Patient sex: M
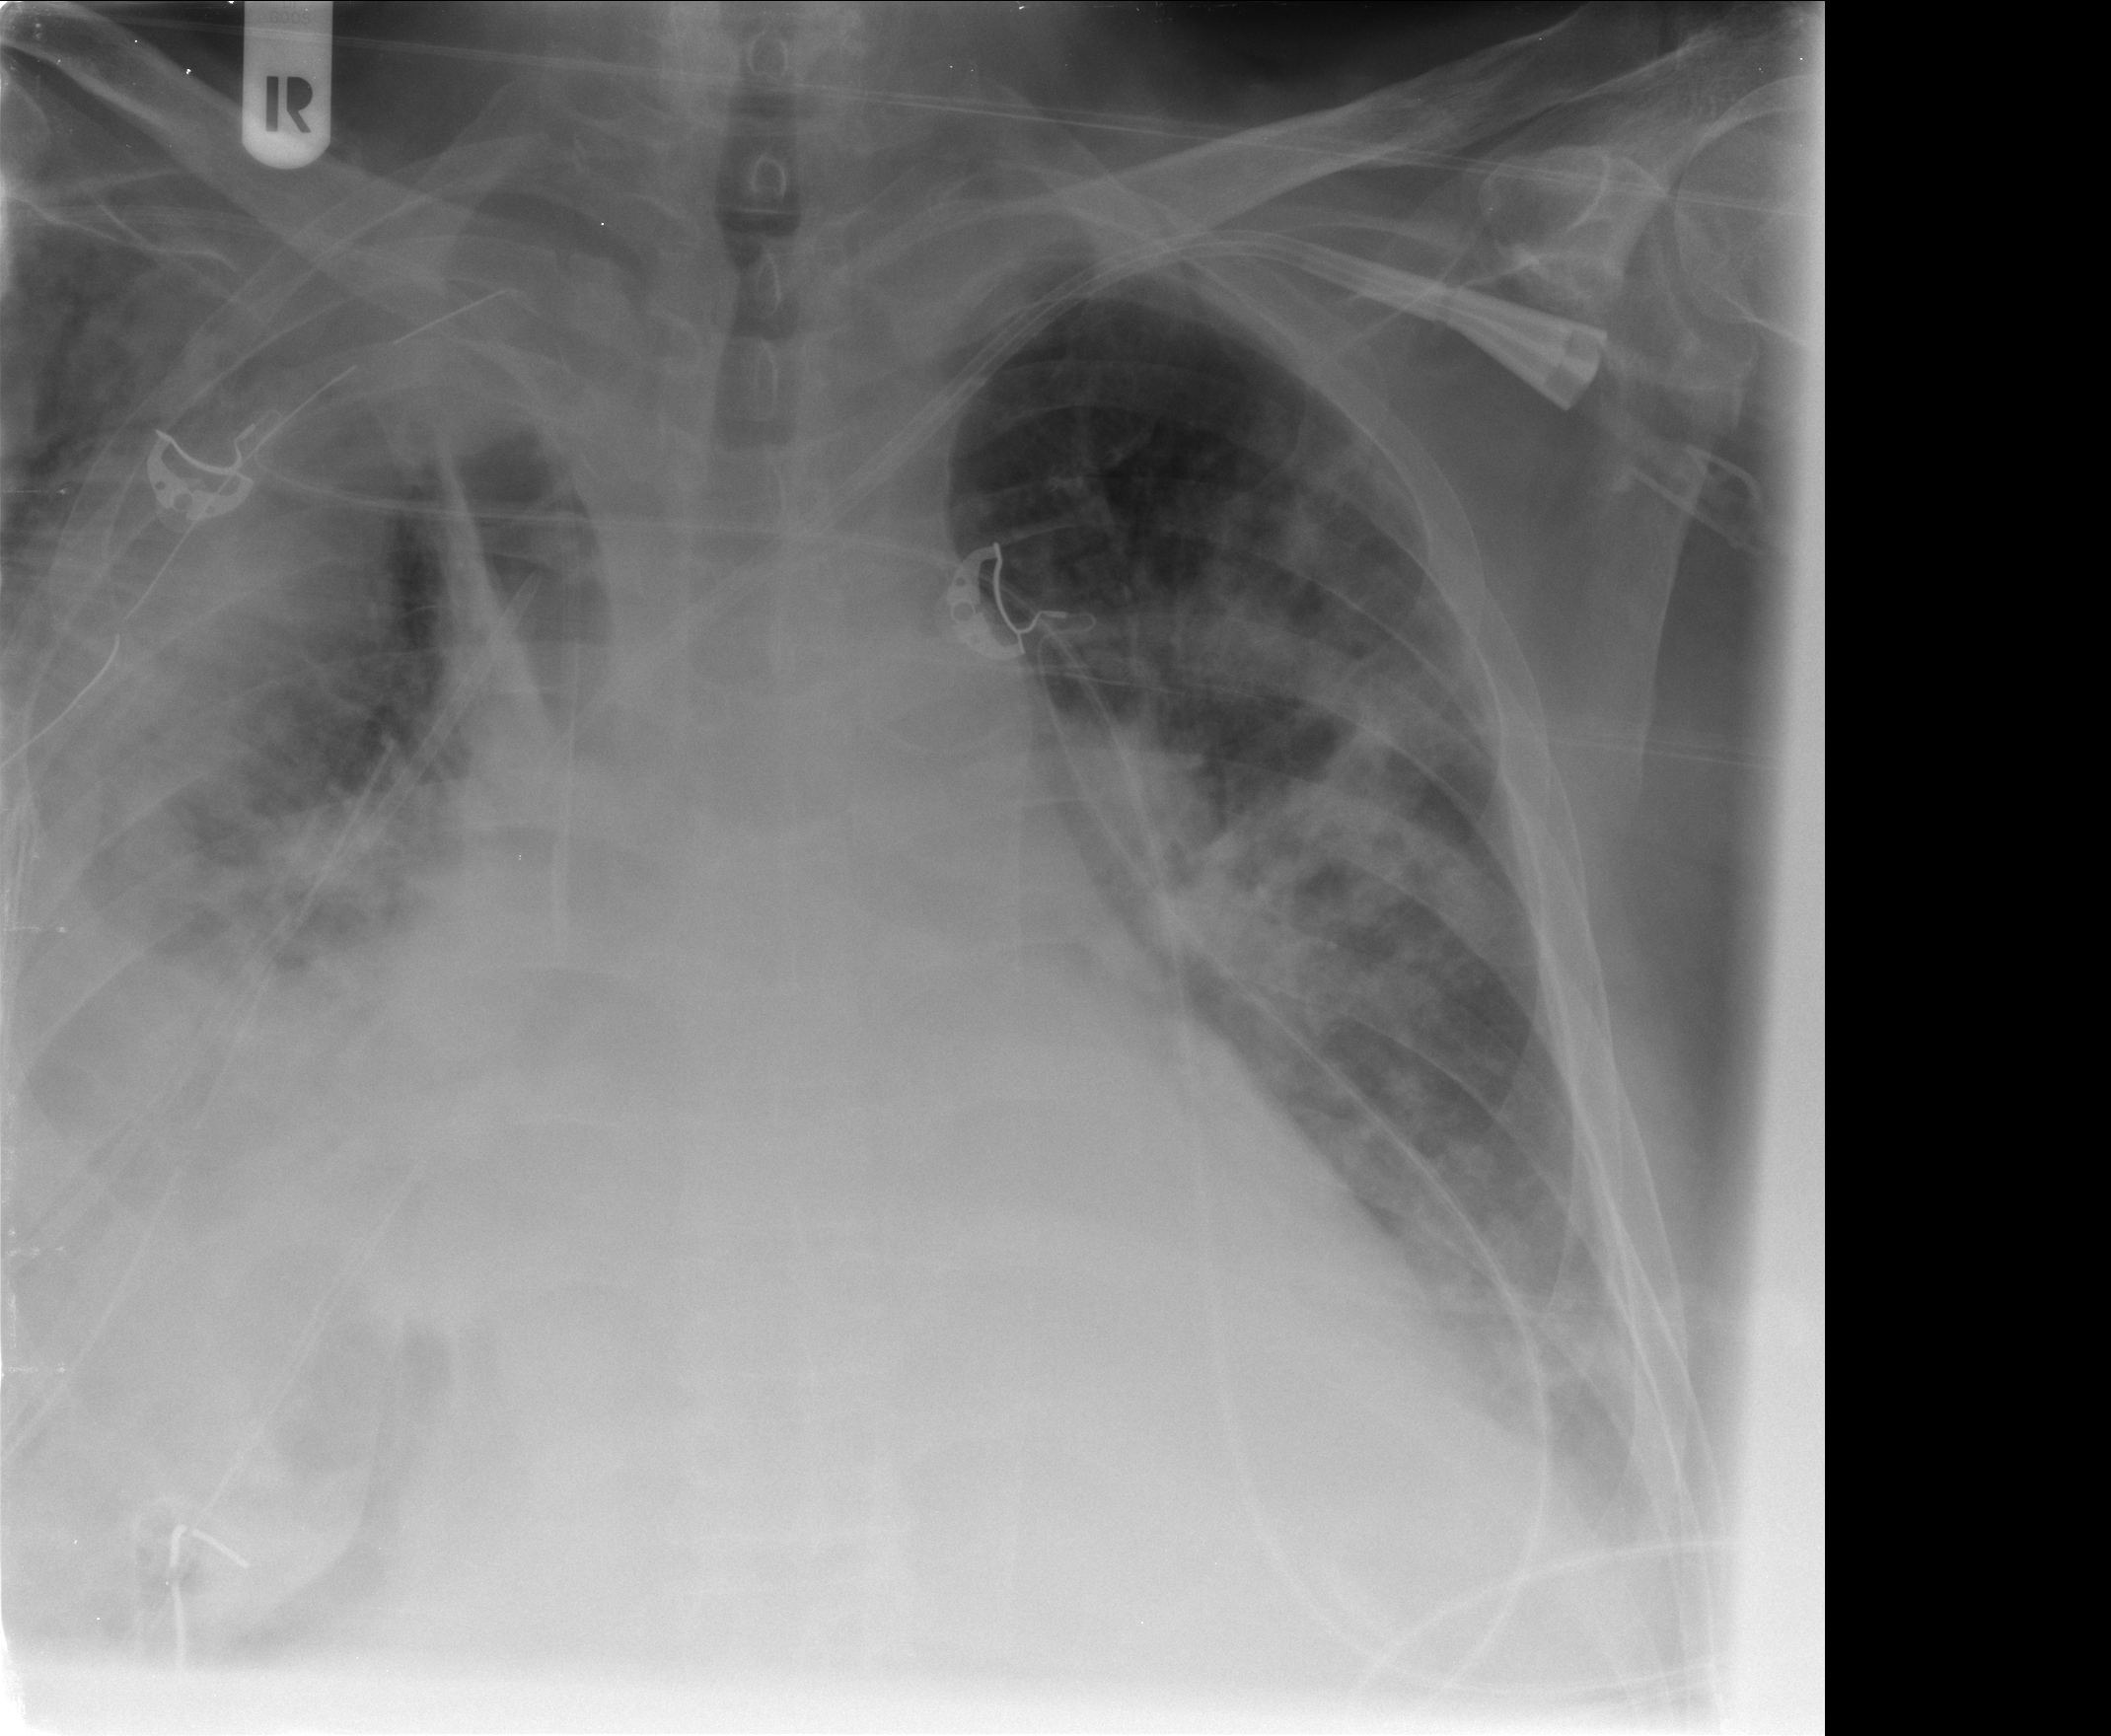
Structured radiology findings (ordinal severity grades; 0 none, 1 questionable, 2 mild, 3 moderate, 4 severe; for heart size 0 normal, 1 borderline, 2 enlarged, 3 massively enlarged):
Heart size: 2
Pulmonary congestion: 1
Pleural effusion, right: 3
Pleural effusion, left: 2
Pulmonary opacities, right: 3
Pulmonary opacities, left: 2
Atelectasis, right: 3
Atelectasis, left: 2